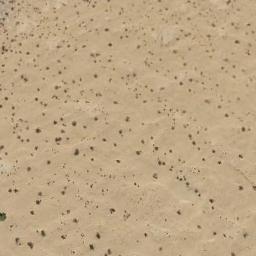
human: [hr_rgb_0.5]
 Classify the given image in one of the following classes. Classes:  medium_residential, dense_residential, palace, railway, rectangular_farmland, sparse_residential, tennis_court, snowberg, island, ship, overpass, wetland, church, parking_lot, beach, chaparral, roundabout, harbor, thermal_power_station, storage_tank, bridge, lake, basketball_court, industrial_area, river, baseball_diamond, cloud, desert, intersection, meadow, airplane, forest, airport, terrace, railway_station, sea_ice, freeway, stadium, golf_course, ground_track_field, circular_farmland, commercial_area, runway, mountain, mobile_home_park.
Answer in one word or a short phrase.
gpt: desert